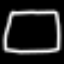
Label: square